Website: bh-photo
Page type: address-validator
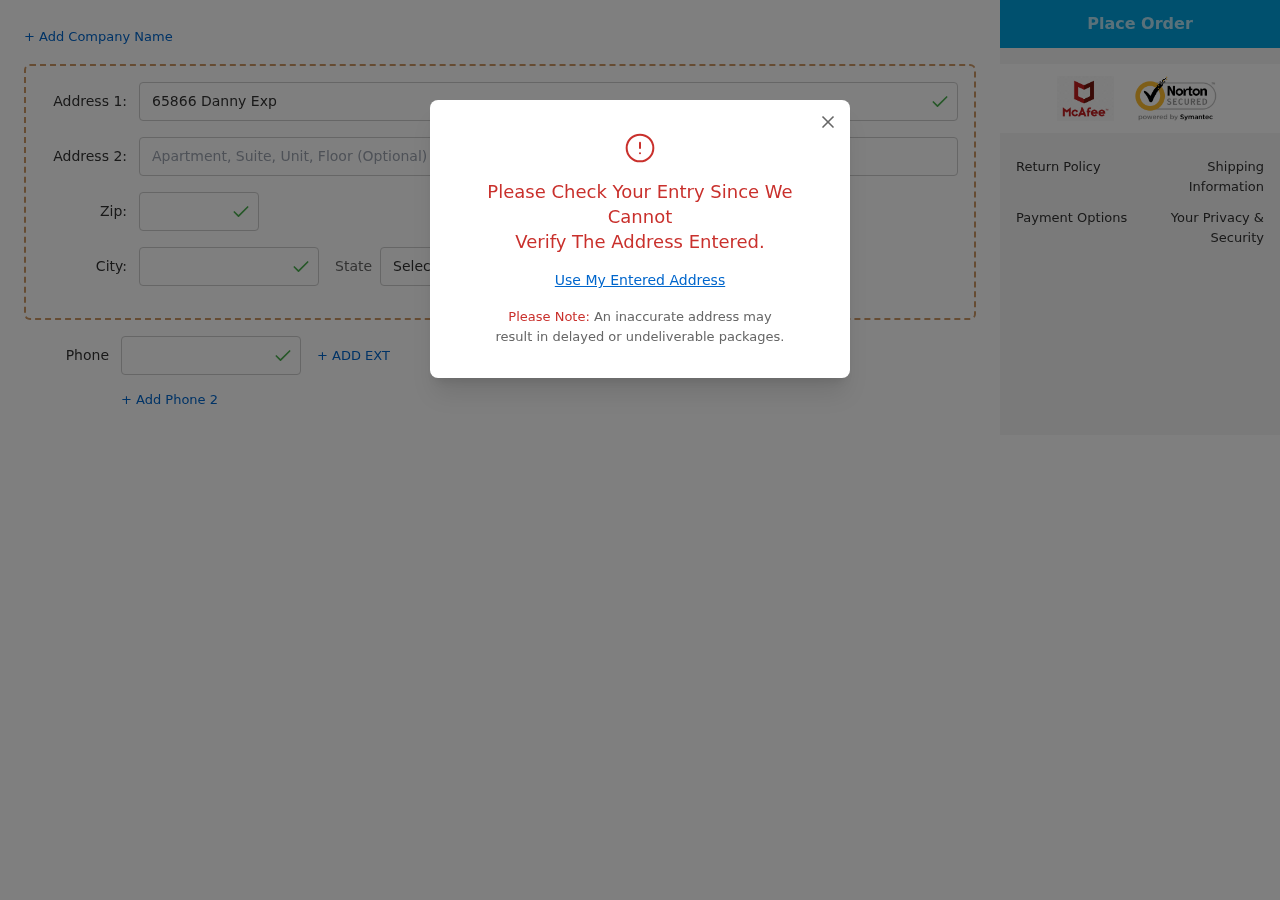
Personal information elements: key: PII_CITY
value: Frederickborough
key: PII_PHONE
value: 8164162893
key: PII_POSTCODE
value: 73490
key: PII_STATE_ABBR
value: MT
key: PII_STREET
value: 65866 Danny Expressway
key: PII_STREET2
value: Apt. 864